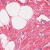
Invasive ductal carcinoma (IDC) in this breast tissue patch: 0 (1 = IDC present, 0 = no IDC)